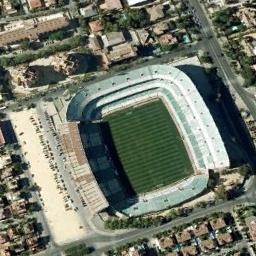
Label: stadium